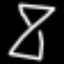
Label: hourglass